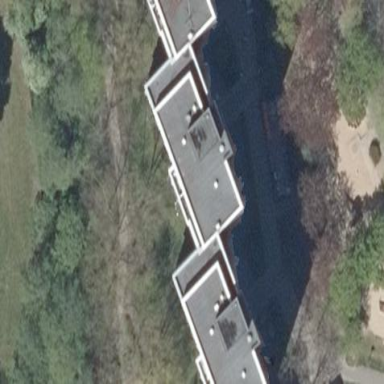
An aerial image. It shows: Apartment building with flat roof.